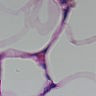
Metastatic tissue present: no